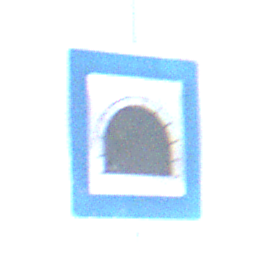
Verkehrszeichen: Tunnel
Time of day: SunriseSunset
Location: Outdoor (Nature)
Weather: PartlyCloudy
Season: NotSpecified
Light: Natural